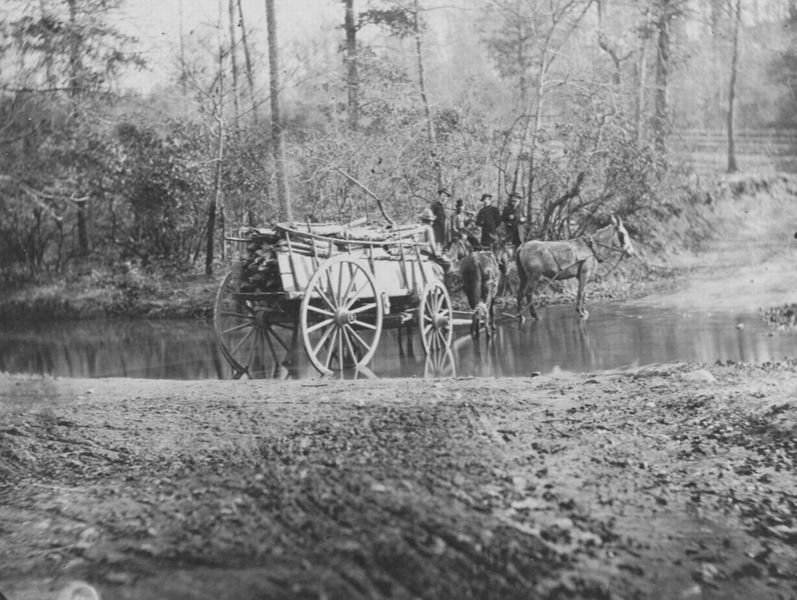
Titel: Eselwagen der einen Bach überquert
Künstler: Mathew B. Brady
Schlagwörter: baum, blätter, gruppe, laub, mann, schatten, wasser, weiß, baumstämme, bäume, fluss, landschaft, see, teich, ufer, grau, holz, licht, männer, schwarz, tiere, weg, stehen, erde, gräser, spiegelung, stamm, büsche, gewässer, boden, blatt, ohren, wald, esel, karren, pferd, pferde, räder, hufe, zaumzeug, pfütze, biegung, furchen, spuren, transport, kutsche, speichen, arbeiter, figuren, holzkarren, ladung, rad, wagen, böschung, stämme, foto, fotografie, photographie, stangen, schwarzweiss, photo, lache, tümpel, gedicht, fuhre, hain, wäldchen, gestrüpp, aufnahme, fuhrwerk, leiterwagen, pferdewagen, durchfahrt, waldarbeiter, furt, holzwagen, sxhwarz, uder, stillstand, durchquerung, transportwagen, holzfuhre